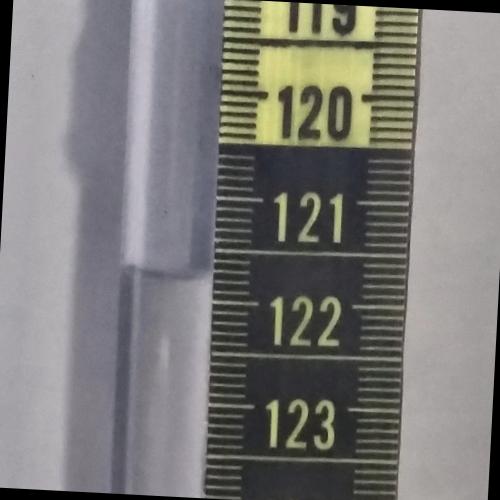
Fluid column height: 121.8 cm